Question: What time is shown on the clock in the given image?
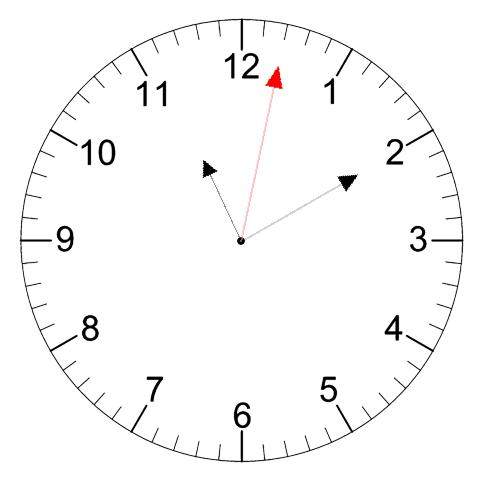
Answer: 11:10:02